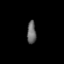
Tissue: lung
Cell type: T cells
Senescence score: 0.5968
Nuclear area (px): 199
Mean DAPI intensity: 105.372